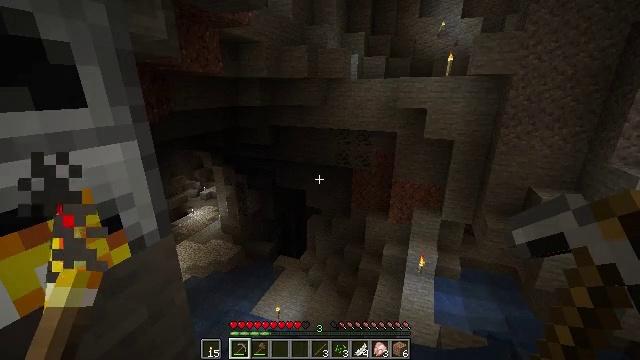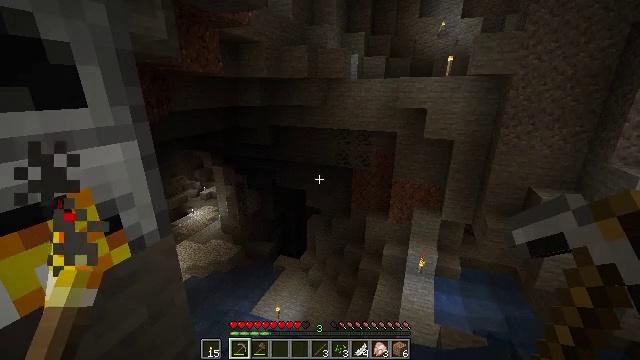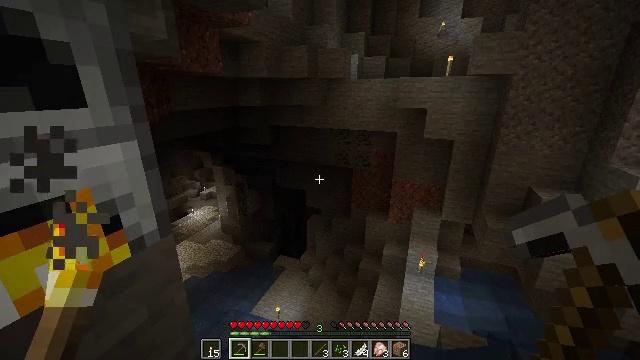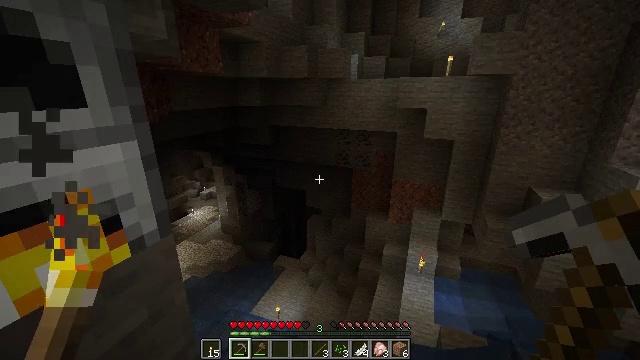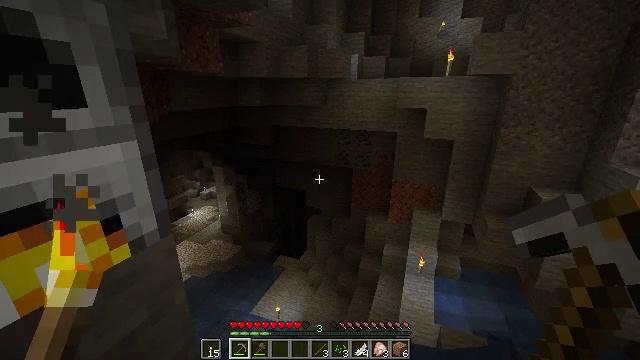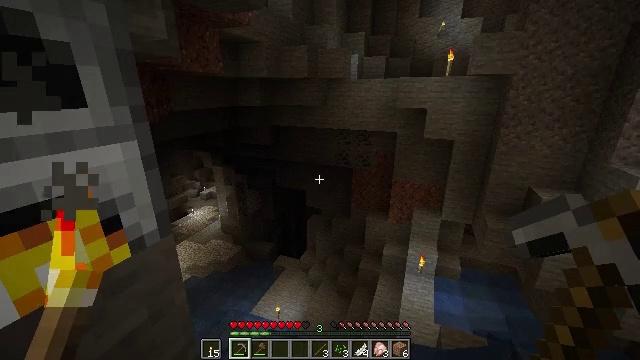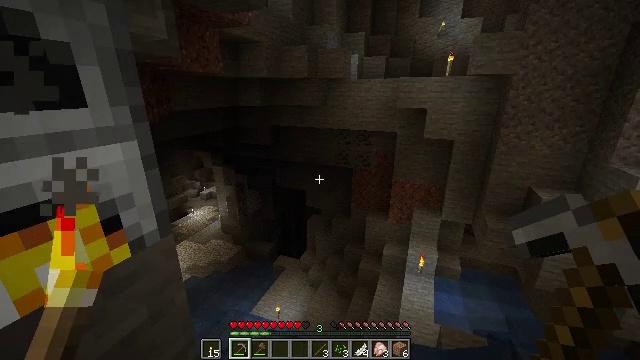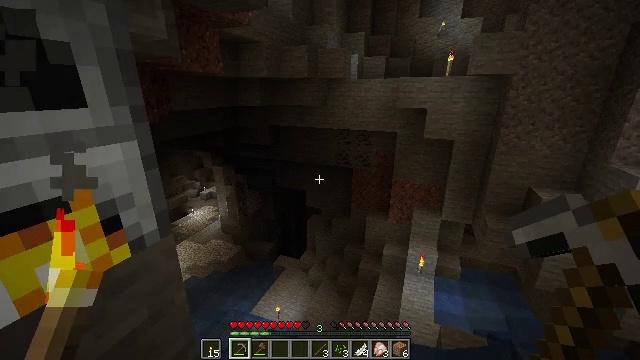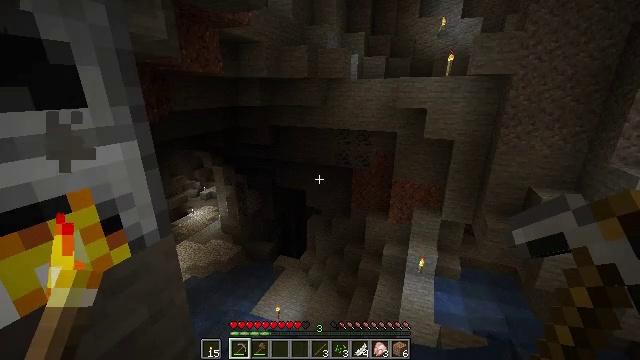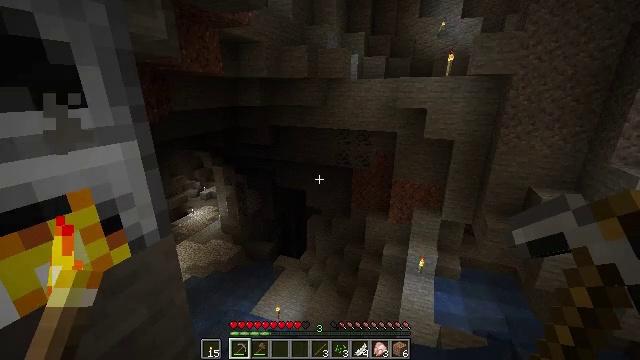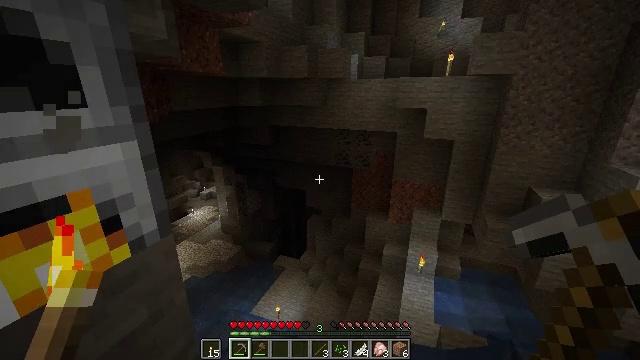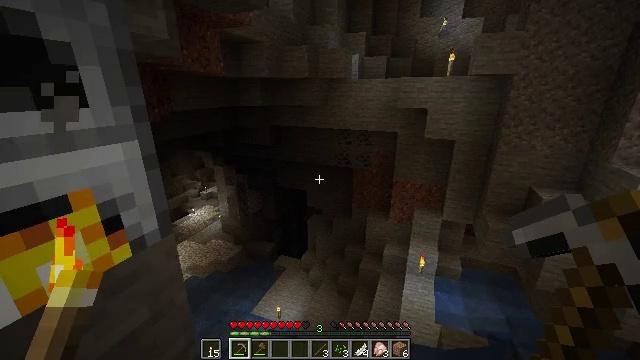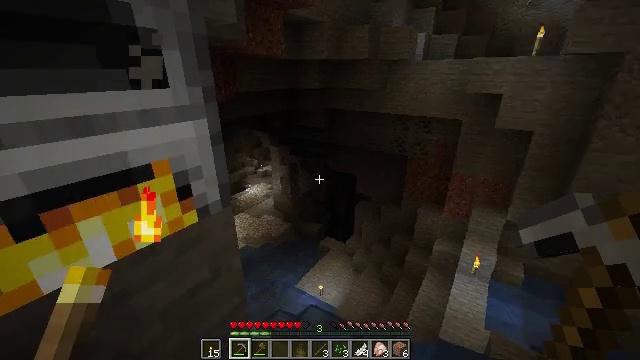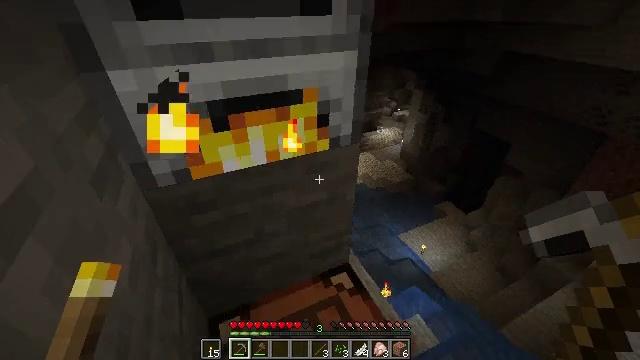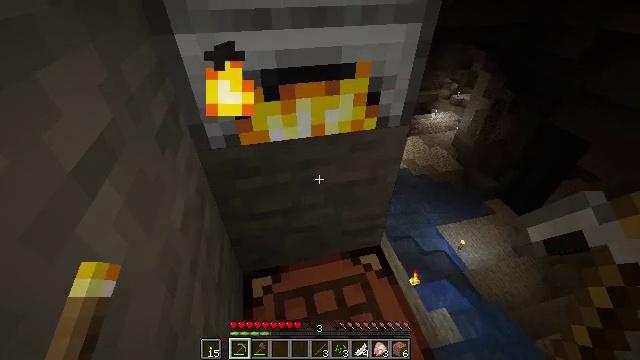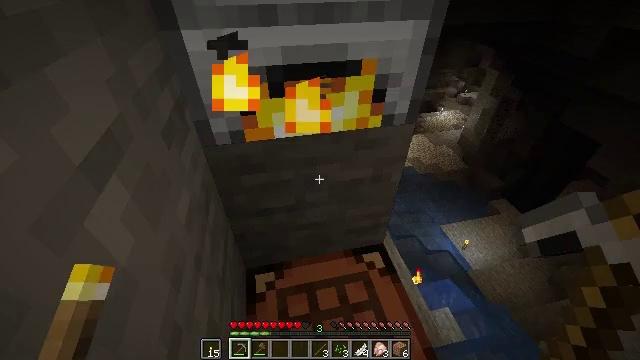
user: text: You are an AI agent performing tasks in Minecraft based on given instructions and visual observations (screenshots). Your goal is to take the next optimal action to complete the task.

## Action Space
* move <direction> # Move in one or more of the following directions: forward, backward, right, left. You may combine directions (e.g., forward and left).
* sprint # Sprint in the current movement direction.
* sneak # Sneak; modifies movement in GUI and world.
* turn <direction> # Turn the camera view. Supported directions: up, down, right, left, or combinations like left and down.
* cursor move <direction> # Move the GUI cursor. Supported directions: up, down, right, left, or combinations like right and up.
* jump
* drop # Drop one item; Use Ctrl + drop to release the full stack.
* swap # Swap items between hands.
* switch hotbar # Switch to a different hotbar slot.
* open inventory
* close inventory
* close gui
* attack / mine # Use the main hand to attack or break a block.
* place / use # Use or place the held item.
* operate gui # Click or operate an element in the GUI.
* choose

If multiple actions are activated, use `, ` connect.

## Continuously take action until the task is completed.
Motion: motion action
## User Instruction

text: Break the white bed to relocate it.
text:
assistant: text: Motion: no_op
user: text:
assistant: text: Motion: no_op
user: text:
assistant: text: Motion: no_op
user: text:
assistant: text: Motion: no_op
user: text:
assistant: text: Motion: no_op
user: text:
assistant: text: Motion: no_op
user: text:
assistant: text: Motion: no_op
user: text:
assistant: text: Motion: no_op
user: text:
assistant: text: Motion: no_op
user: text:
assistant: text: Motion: no_op
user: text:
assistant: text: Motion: no_op
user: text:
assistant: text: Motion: turn left and down
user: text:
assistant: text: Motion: turn left and down
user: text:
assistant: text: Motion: turn left and down
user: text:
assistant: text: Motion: turn left
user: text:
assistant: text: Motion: no_op
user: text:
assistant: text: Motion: no_op
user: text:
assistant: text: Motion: no_op
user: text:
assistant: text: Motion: no_op
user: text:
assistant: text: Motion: no_op
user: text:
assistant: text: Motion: no_op
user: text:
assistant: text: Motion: turn up
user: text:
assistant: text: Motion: turn up
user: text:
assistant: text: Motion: turn left and up
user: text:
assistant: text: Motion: no_op
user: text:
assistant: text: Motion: no_op
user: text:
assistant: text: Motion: no_op
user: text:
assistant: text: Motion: no_op
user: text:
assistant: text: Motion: move back
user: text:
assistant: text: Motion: move back